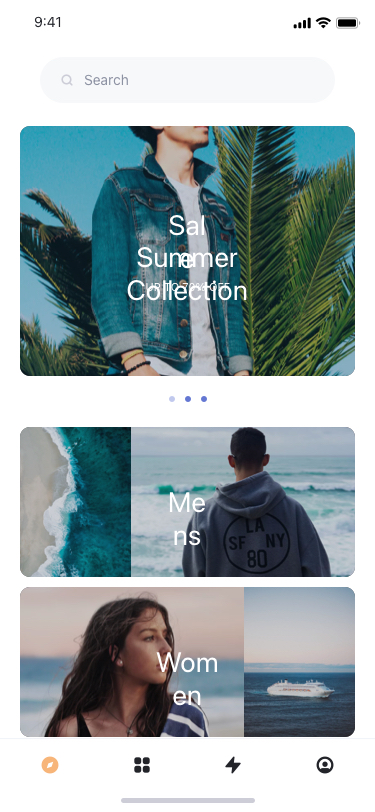
Text in this UI design:
Women
Mens
UP TO 70% OFF
Summer Collection
Sale
Search